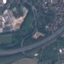
Land use / land cover class: Highway